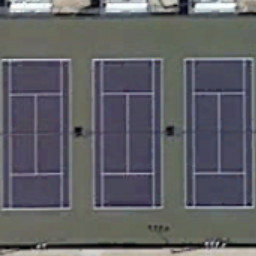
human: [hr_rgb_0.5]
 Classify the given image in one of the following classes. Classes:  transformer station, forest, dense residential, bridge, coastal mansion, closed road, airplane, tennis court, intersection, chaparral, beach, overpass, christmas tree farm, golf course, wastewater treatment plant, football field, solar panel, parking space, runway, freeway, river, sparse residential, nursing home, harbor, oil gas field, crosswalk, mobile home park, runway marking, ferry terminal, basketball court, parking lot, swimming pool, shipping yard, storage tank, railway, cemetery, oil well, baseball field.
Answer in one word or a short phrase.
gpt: tennis court